Question: iPhone on iOS 7 with it's lovely translucency everywhere is wonderful.
Except in chrome when you have a select element near the bottom of the page.
The options spinner has no content to be transparent over and so is transparent over black.
I've made a simplified case <URL>
'''
<div class="push"></div>
<select ...
html, body { height: 100%; background:orange; }
.push { height:90%; }
'''

Safari uses white rather than black and that works nicely, so clearly it's changeable at the native level, does anyone know of a way to set the background colour of the outside of the document? possibly with a meta tag.
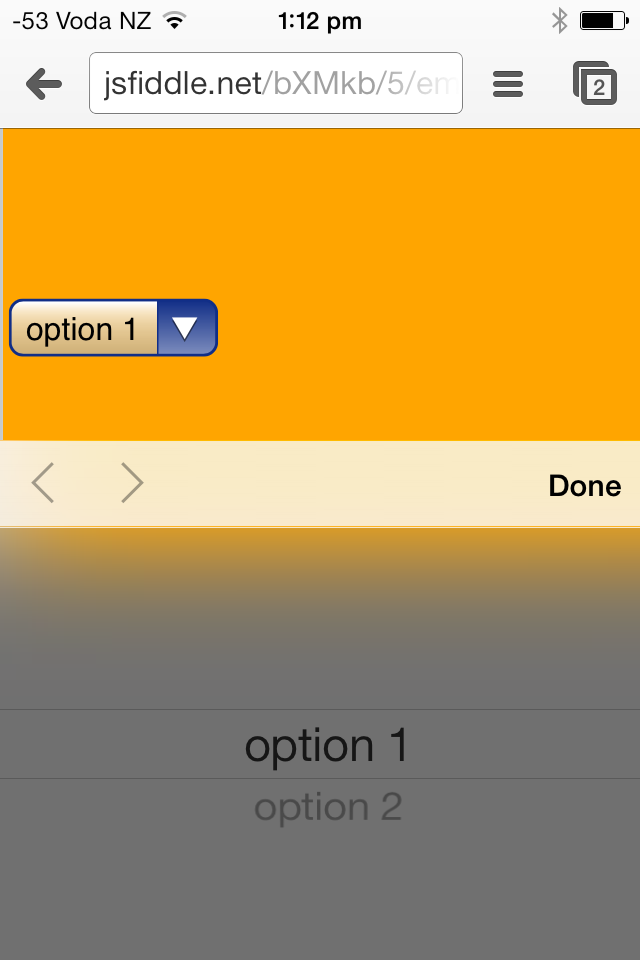
Answer: Unfortunately, this is likely the implementation of the Chrome for iOS. Spinner control is part of the native UI in this case. Which means it follows the tint property of the UIView.
As far as I know, no meta tag exist for Chrome that will change the tint behavior.